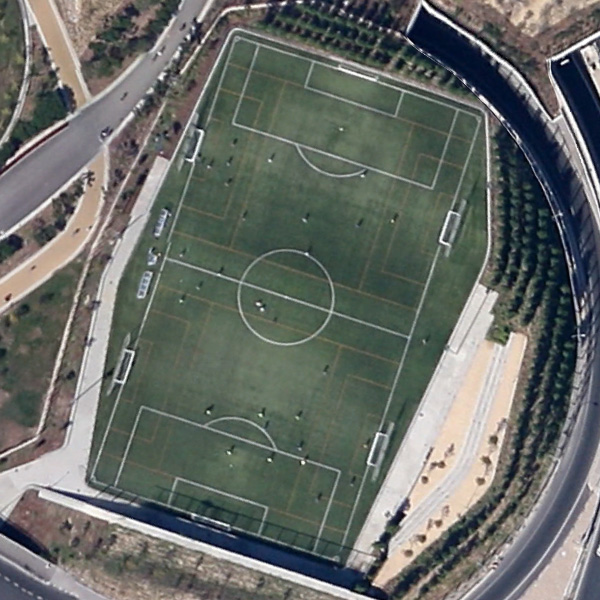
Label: Playground